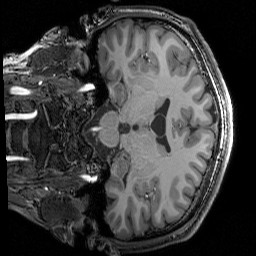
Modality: T1w
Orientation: coronal
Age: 19
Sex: male
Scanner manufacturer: siemens
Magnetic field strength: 3 T
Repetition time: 2.3 s
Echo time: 0.00344 s